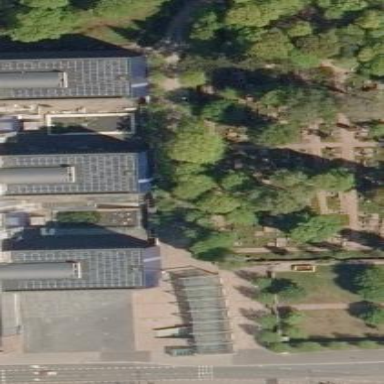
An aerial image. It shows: Sector in the cemetery.